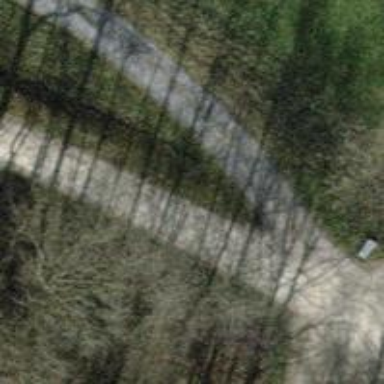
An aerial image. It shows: Pebblestone track with grade2 quality.